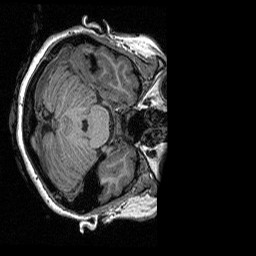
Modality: T1w
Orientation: axial
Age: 26
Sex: female
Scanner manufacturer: siemens
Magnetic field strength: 3 T
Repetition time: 2.3 s
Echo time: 0.00298 s